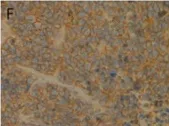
Pathological examination. CD99.
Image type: pathology (immunostaining)